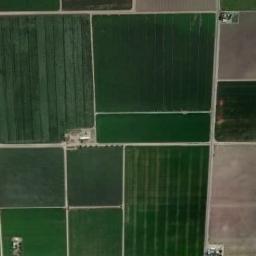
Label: rectangular_farmland